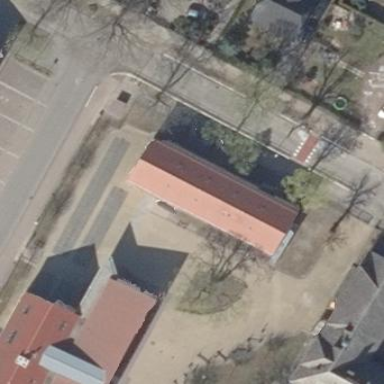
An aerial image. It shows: School building.